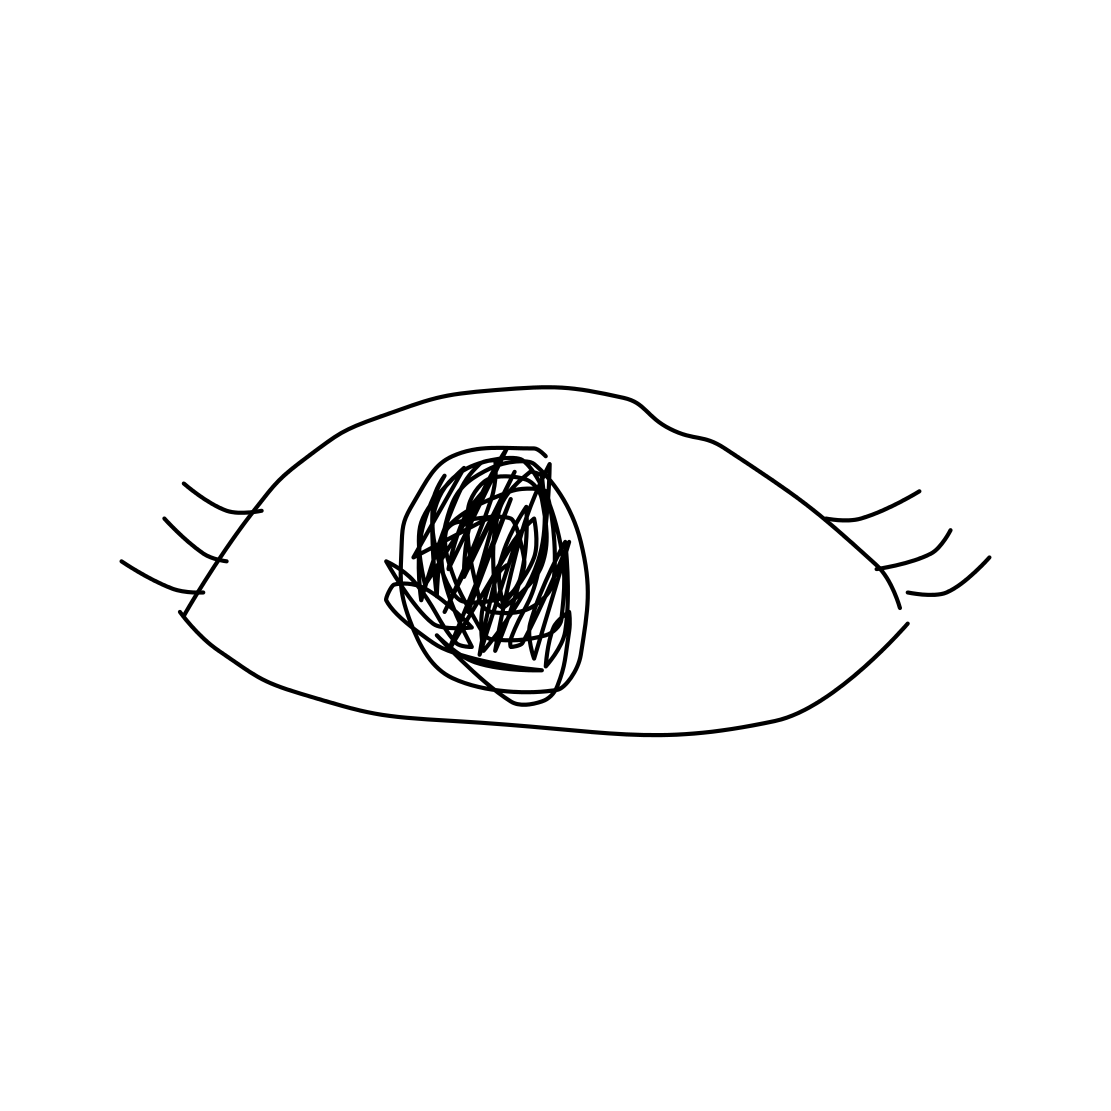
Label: eye